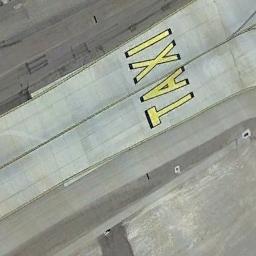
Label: runway